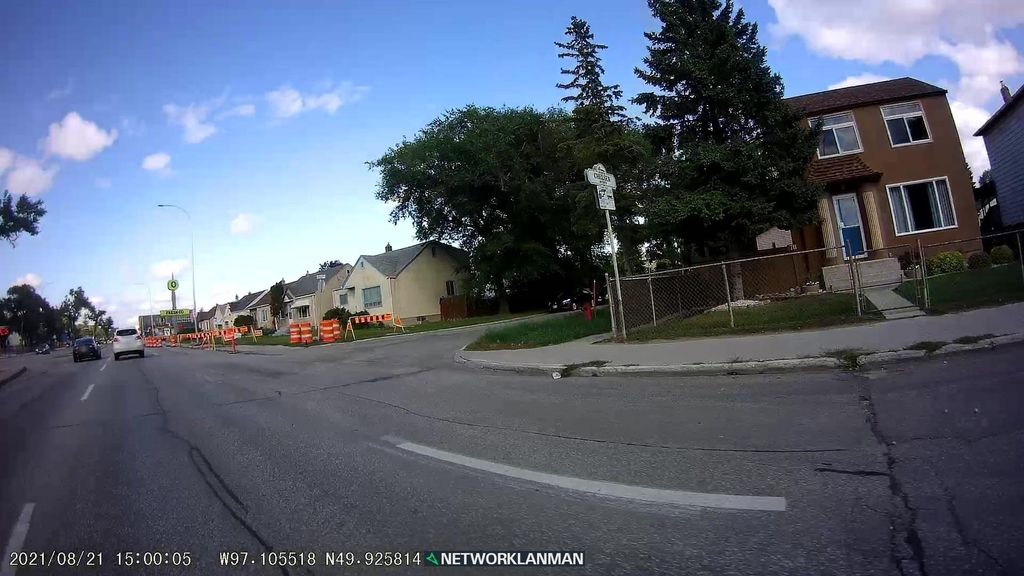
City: winnipeg